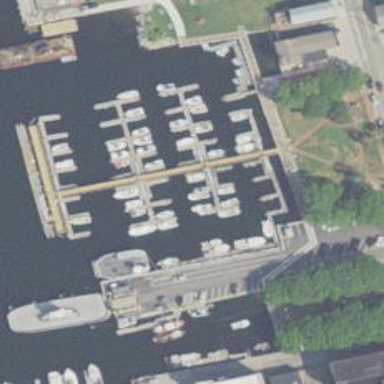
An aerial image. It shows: Man-made pier.